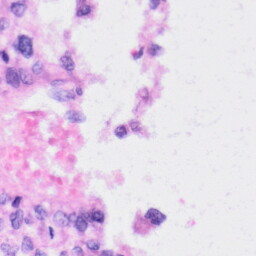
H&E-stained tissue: Liver